Current action and preconditions to check: trajectory_clear

Your task: For each precondition in the list above, predict whether it will hold at this action.

Consider the current scene as observed from the mobile robot's camera, and analyze the predicted future states of all dynamic agents (e.g., people, animals, vehicles, or any moving entities) within the NEXT SECOND.

IMPORTANT: Only answer "very likely" if you are absolutely certain—based on strong, clear evidence—that a dynamic agent will violate the precondition in the predicted future state. Do NOT answer "very likely" for unlikely, ambiguous, or low-probability risks.

Ask yourself for each precondition: Is there a high probability, with clear and convincing evidence, that the predicted future states of any dynamic agent will interfere with the predicted future state of the currently executing action within the NEXT SECOND, causing that precondition to fail?

Assess the risk level based on these predictions. Use "likely" or "very likely" if motions create a clear risk of interference.

Use "neutral" or "improbable" if agents are nearby but their predicted paths are clearly diverging or non-conflicting.

Failure Risk Categories: "very improbable", "improbable", "neutral", "likely", "very likely"

Answer Format: Output ONLY the probability_of_failure value from these categories: "very improbable", "improbable", "neutral", "likely", "very likely"

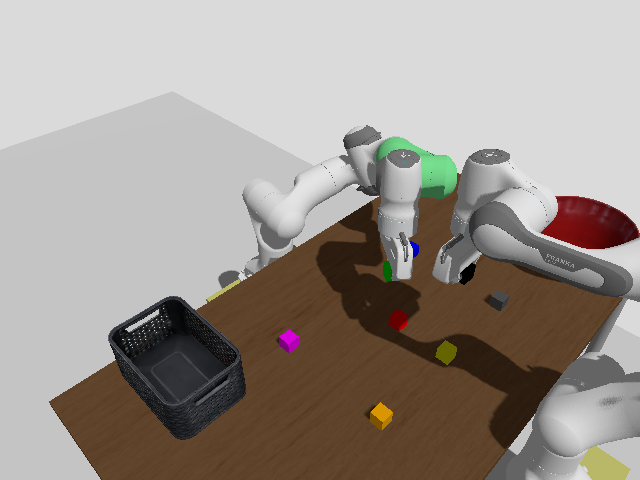

Answer: neutral